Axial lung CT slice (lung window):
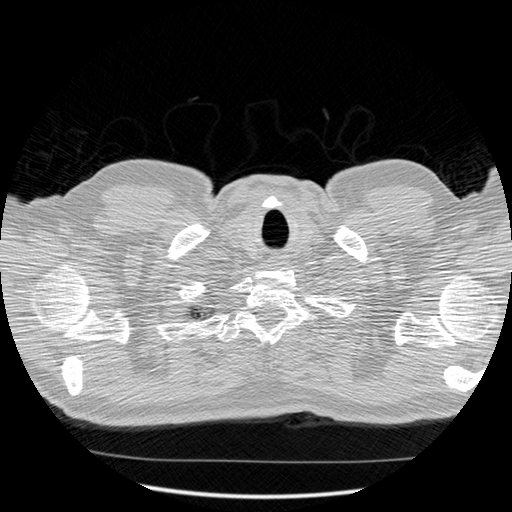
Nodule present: no